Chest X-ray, PA view. Patient: 39 years old, sex M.
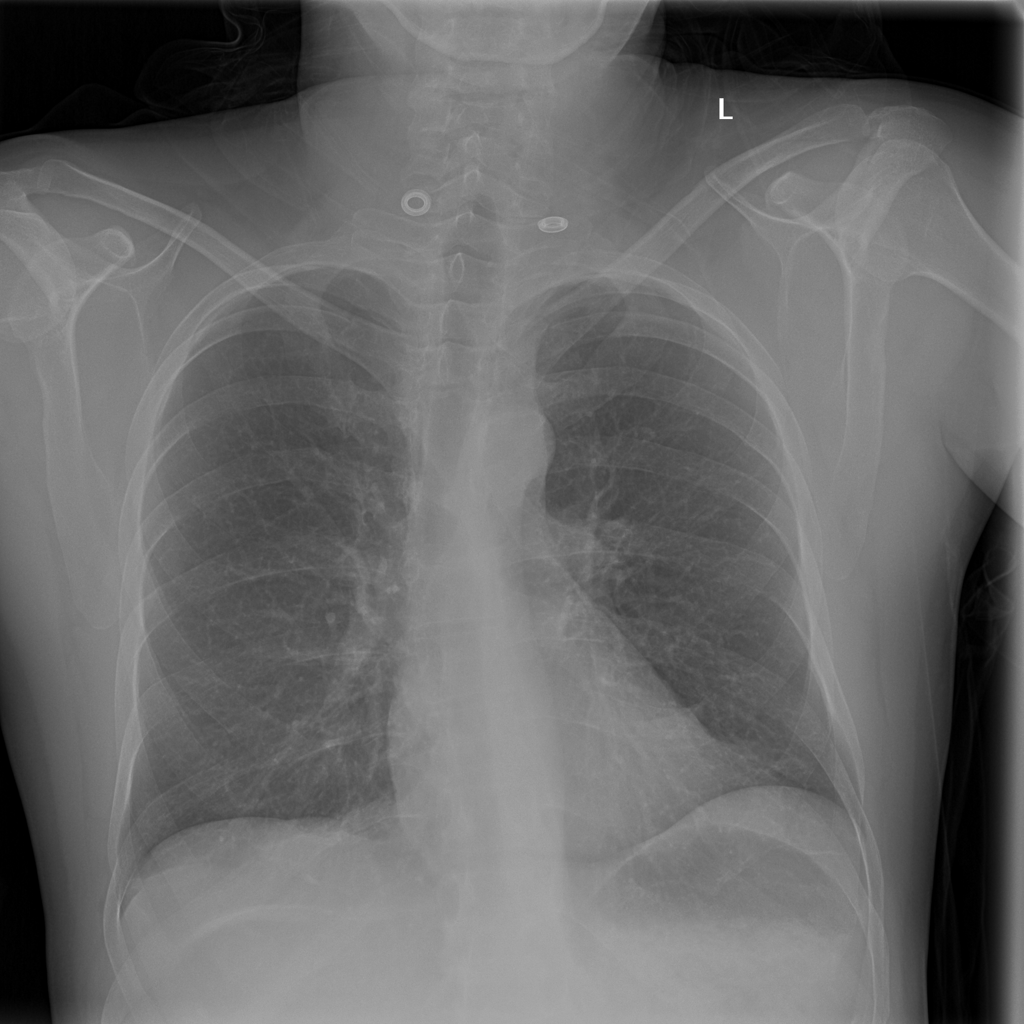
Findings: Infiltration